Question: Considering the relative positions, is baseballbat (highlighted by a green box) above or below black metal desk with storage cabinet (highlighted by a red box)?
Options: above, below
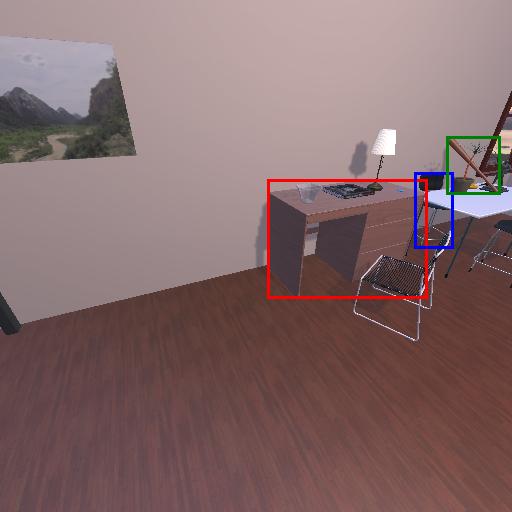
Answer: above